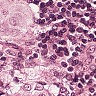
Metastatic tissue present: yes